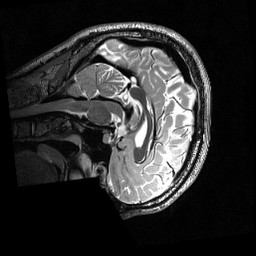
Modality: T2w
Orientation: sagittal
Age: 21
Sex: male
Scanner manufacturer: siemens
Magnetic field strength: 3 T
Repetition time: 3.2 s
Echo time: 0.56 s